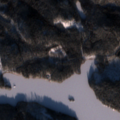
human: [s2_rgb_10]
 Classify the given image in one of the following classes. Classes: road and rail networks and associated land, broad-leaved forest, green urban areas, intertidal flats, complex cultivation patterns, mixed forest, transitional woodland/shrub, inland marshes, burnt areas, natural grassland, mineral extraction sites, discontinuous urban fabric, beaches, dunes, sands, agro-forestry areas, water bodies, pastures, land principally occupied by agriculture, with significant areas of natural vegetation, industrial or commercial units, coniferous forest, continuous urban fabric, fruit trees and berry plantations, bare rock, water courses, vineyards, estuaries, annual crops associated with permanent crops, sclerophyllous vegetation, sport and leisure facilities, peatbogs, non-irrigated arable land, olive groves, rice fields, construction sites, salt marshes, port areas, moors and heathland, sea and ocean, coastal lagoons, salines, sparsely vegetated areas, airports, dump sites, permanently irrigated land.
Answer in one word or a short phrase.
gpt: coniferous forest, mixed forest, water bodies